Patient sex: F
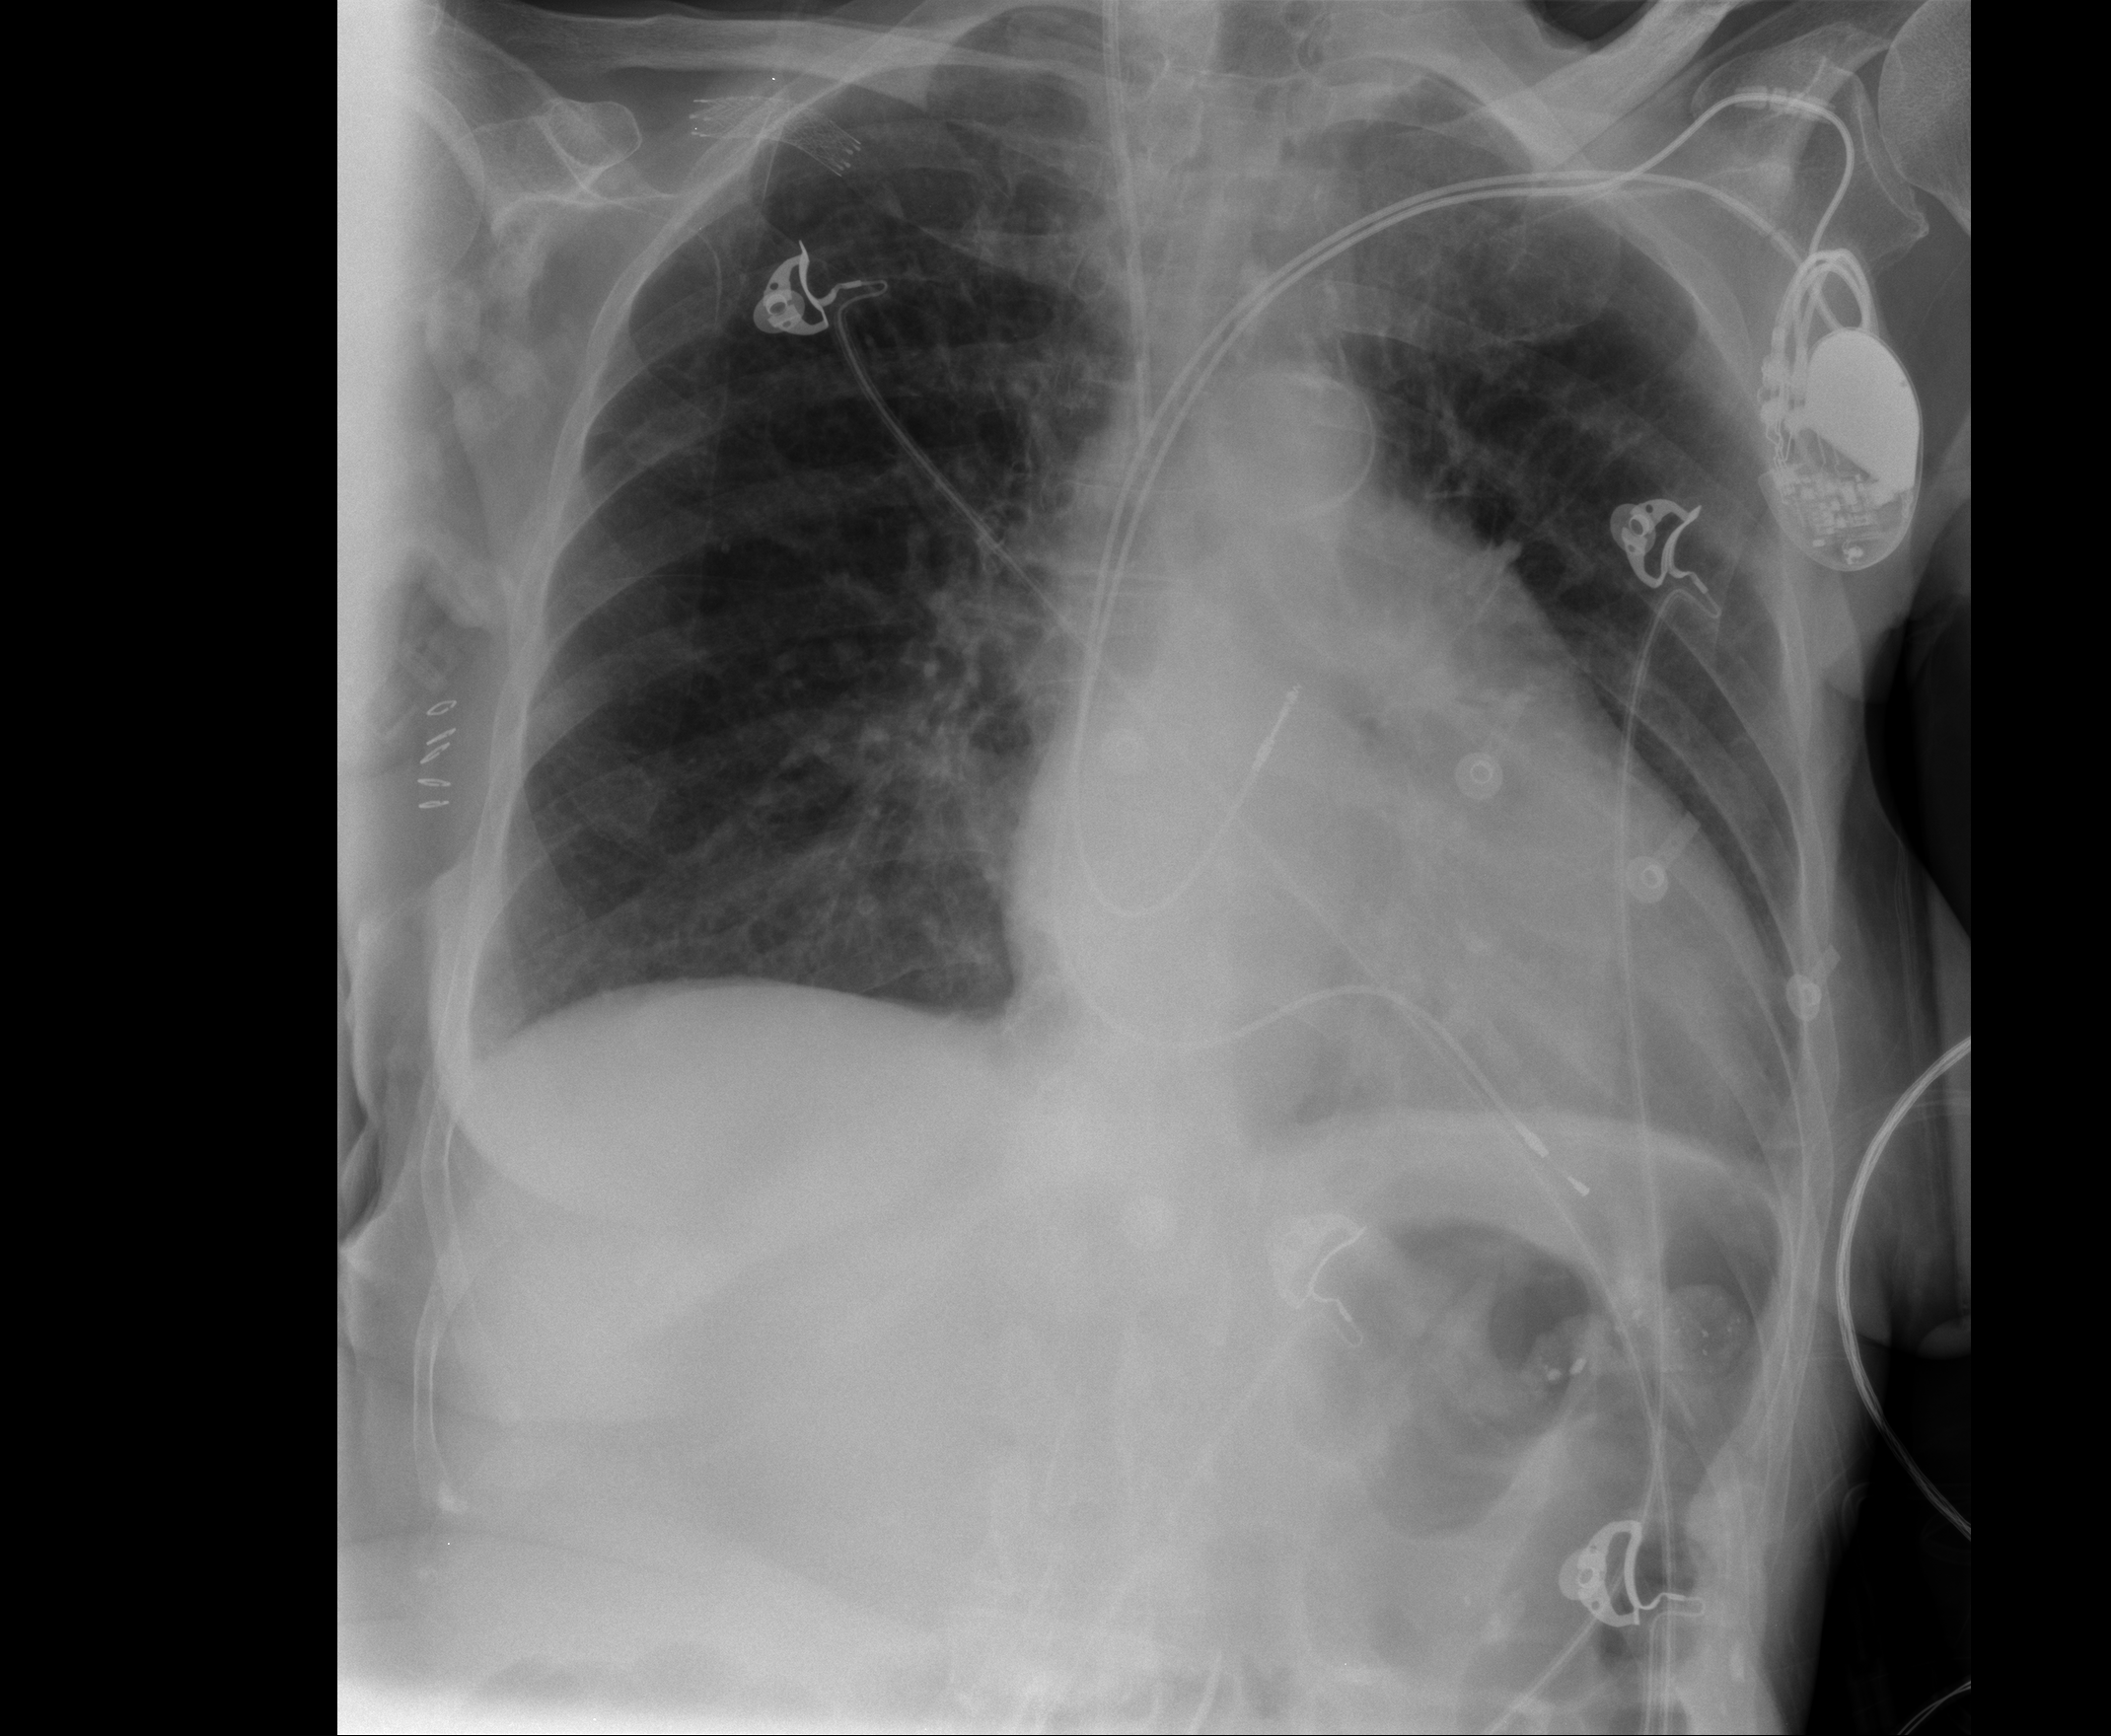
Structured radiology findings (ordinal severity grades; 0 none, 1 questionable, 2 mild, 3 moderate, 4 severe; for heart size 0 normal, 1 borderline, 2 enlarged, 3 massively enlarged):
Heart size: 1
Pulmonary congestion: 0
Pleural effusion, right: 0
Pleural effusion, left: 0
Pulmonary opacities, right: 0
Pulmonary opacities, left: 0
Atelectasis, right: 1
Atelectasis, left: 0